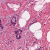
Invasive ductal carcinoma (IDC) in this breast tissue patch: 1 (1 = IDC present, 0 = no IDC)